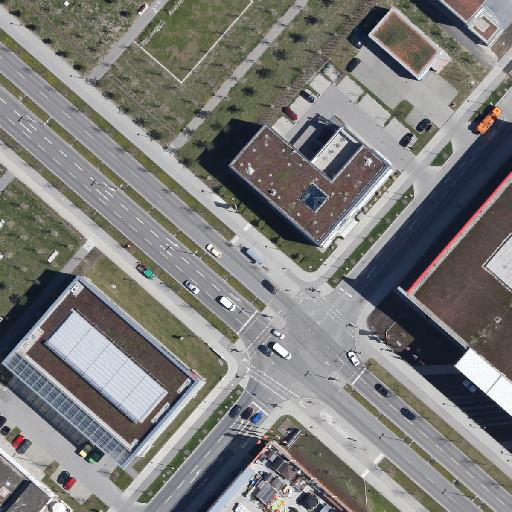
Referring expression: light-duty vehicle driving on the road